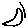
Label: moon